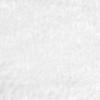
Label: no_change